Current action and preconditions to check: trajectory_clear

Your task: For each precondition in the list above, predict whether it will hold at this action.

Consider the current scene as observed from the mobile robot's camera, and analyze the predicted future states of all dynamic agents (e.g., people, animals, vehicles, or any moving entities) within the NEXT SECOND.

IMPORTANT: Only answer "very likely" if you are absolutely certain—based on strong, clear evidence—that a dynamic agent will violate the precondition in the predicted future state. Do NOT answer "very likely" for unlikely, ambiguous, or low-probability risks.

Ask yourself for each precondition: Is there a high probability, with clear and convincing evidence, that the predicted future states of any dynamic agent will interfere with the predicted future state of the currently executing action within the NEXT SECOND, causing that precondition to fail?

Assess the risk level based on these predictions. Use "likely" or "very likely" if motions create a clear risk of interference.

Use "neutral" or "improbable" if agents are nearby but their predicted paths are clearly diverging or non-conflicting.

Failure Risk Categories: "very improbable", "improbable", "neutral", "likely", "very likely"

Answer Format: Output ONLY the probability_of_failure value from these categories: "very improbable", "improbable", "neutral", "likely", "very likely"

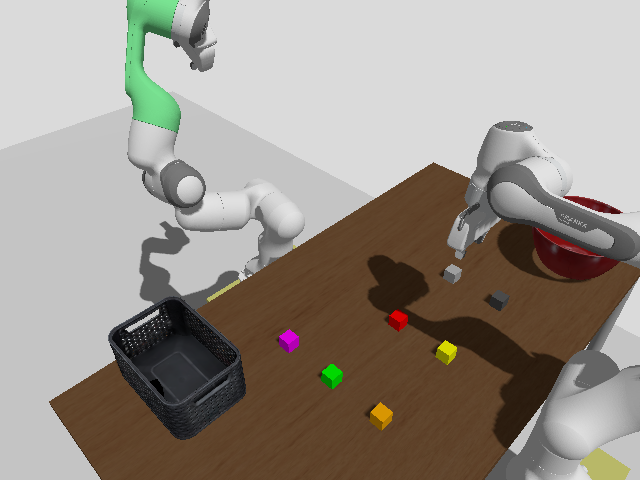

Answer: very improbable